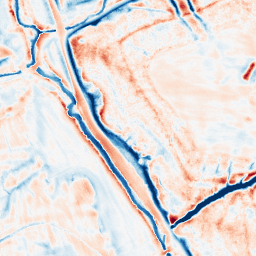
Category: edge_preserving
Decomposition family: bilateral
Decomposition parameters: d: 21
sigma_color: 25
sigma_space: 150
Upsampling method: cubic_catmull_rom
Upsampling parameters: scale: 4
Upsampling scale: 4